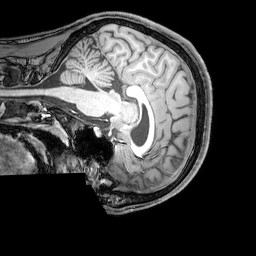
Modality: T1w
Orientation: sagittal
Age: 22
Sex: male
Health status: healthy
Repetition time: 0.081 s
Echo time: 0.037 s